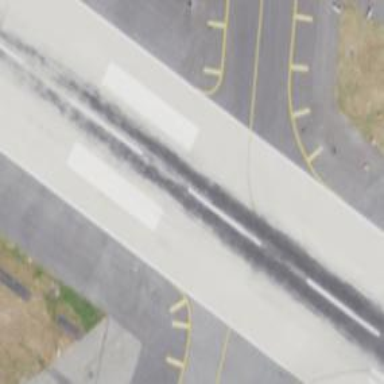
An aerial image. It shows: Image of taxiway at airport.